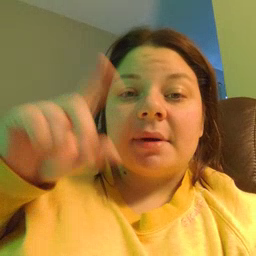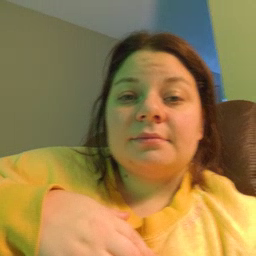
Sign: up